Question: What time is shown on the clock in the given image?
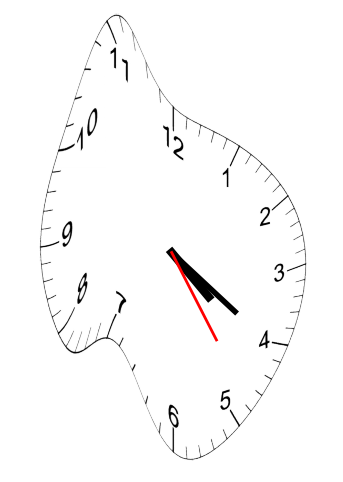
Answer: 04:20:24